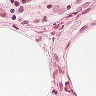
Metastatic tissue present: no